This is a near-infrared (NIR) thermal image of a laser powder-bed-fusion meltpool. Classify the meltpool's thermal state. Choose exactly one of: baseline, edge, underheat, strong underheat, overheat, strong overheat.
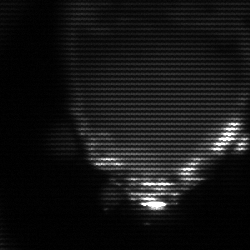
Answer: edge